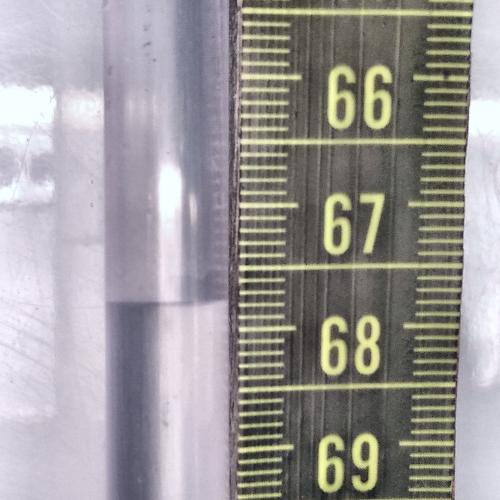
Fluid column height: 67.8 cm